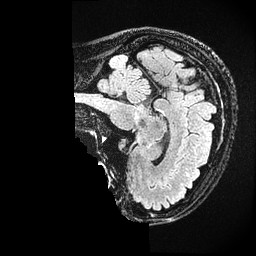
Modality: FLAIR
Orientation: sagittal
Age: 52
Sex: female
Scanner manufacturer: ge
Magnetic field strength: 3 T
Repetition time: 4.802 s
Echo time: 0.1172 s